Interaction volume radius: 5 \u00c5
Interaction volume height: 10 \u00c5
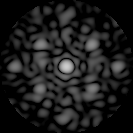
Disorder parameter: 0.505